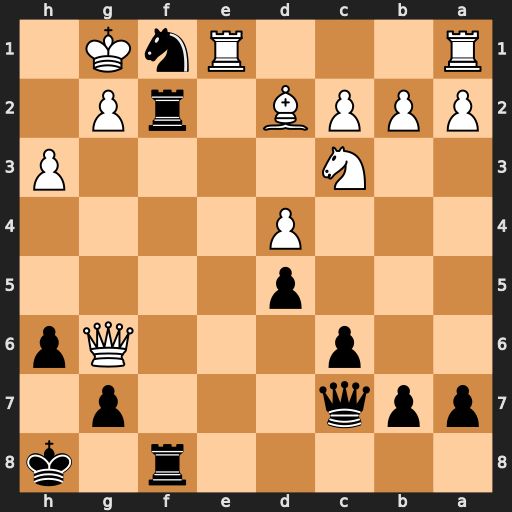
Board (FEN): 5r1k/ppq3p1/2p3Qp/3p4/3P4/2N4P/PPPB1rP1/R3RnK1
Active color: b
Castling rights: -
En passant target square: -
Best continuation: Qh2#